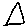
Label: triangle